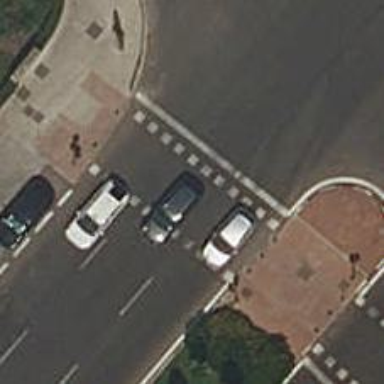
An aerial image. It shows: Road crossing with traffic signals.